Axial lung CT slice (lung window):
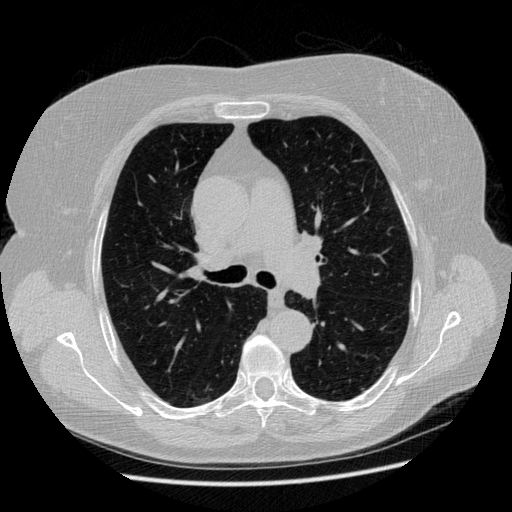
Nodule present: no